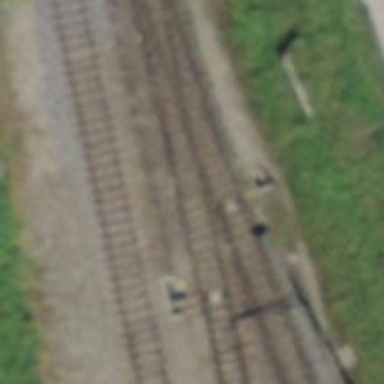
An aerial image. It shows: Railway switch.